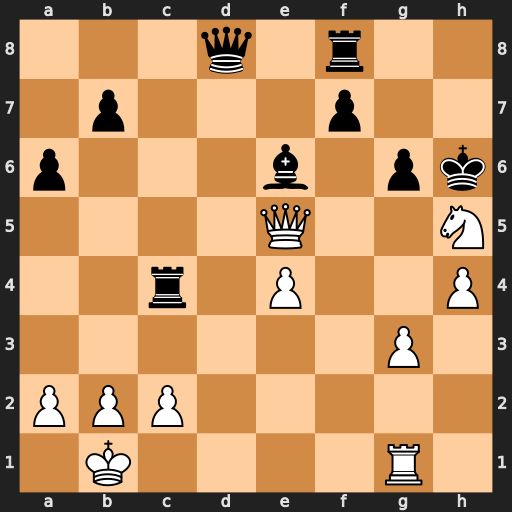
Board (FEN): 3q1r2/1p3p2/p3b1pk/4Q2N/2r1P2P/6P1/PPP5/1K4R1
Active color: w
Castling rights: -
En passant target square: -
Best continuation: Qg7+ Kxh5 g4+ Bxg4 Qh7#